Field crop: maize
Growth stage: 2
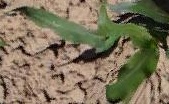
Species: maize